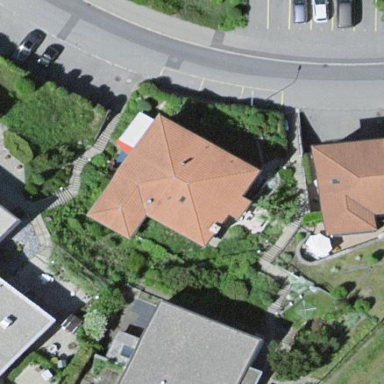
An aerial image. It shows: Building with hipped roof.